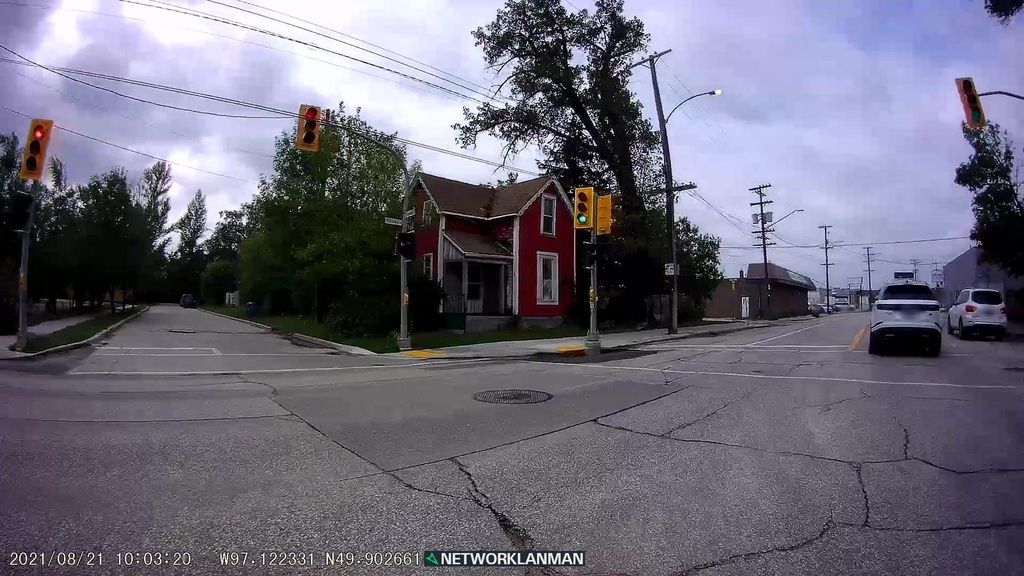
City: winnipeg